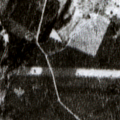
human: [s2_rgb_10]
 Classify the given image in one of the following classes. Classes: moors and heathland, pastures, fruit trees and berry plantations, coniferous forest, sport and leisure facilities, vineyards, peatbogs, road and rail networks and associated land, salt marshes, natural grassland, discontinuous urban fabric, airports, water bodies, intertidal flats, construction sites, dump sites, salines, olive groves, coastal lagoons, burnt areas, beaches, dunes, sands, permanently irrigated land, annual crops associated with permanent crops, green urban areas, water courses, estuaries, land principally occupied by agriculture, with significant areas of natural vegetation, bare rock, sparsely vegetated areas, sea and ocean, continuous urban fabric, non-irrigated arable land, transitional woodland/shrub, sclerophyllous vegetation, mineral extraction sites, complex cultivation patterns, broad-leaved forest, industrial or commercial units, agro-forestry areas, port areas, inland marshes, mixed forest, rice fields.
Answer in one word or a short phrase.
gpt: coniferous forest, mixed forest, transitional woodland/shrub